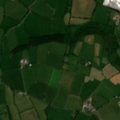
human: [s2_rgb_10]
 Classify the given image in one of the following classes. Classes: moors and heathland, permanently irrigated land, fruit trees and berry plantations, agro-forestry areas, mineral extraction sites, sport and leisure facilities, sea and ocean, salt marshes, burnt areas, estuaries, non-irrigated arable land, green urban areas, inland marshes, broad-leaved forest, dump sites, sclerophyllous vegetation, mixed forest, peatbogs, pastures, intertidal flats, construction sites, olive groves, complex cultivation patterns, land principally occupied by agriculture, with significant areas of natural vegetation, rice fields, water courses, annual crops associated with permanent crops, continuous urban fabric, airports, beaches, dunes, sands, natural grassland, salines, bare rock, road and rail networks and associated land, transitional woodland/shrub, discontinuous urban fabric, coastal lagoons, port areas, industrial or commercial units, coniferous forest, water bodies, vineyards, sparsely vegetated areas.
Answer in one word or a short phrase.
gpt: pastures